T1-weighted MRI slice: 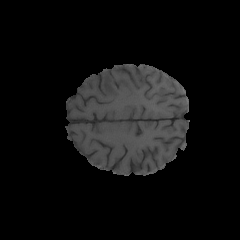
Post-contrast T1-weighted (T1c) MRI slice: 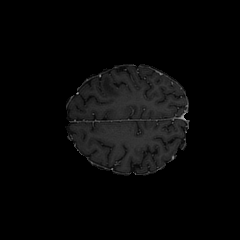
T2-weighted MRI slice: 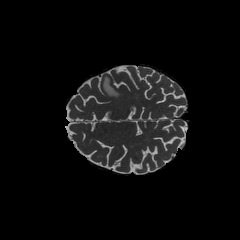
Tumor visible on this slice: yes